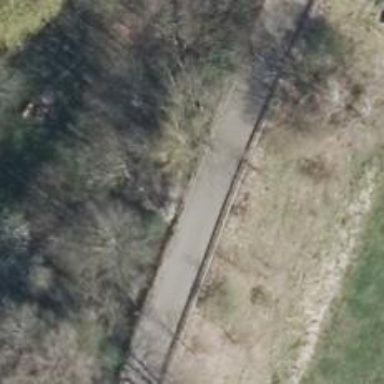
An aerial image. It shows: Unclassified asphalt road running parallel to abandoned railway on embankment.